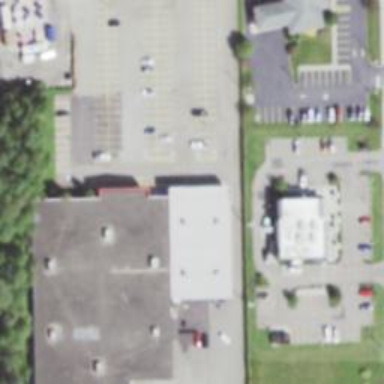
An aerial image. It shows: Parking space.